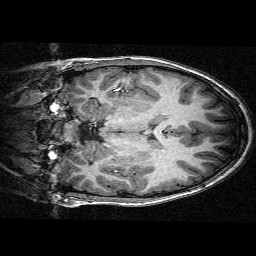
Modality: T1w
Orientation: coronal
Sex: male